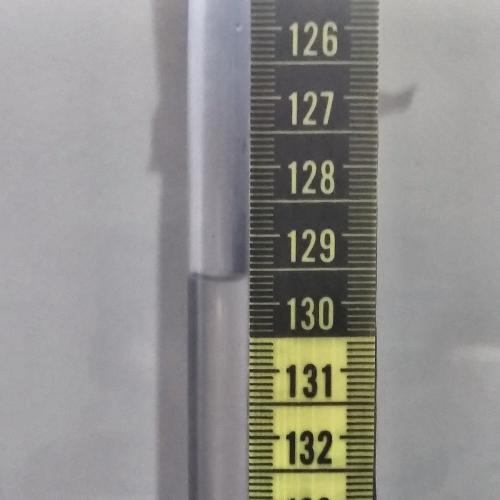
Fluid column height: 129.6 cm